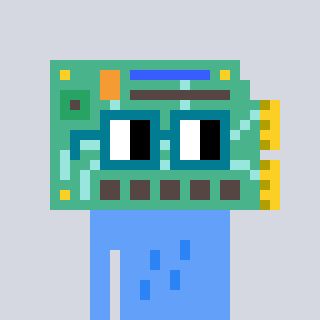
a pixel art character with square dark green glasses, a chipboard-shaped head and a blue-colored body on a cool background